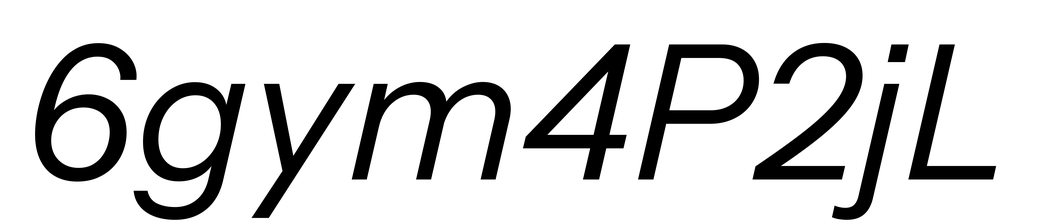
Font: InstrumentSans-Italic_Italic